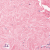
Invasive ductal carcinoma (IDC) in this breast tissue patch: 0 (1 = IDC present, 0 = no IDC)